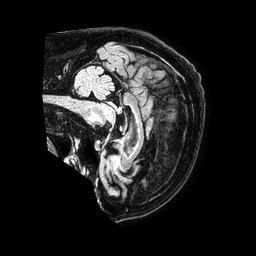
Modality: FLAIR
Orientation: sagittal
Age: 72
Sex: male
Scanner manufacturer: philips
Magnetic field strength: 1.5 T
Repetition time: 4.8 s
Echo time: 0.3 s